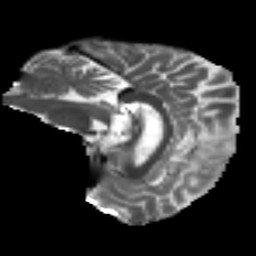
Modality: T2w
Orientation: sagittal
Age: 63
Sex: female
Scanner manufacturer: ge
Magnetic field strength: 3 T
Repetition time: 7.8 s
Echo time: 0.0649 s